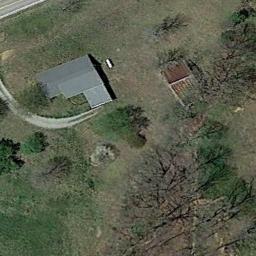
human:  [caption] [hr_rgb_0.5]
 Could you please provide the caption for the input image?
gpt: There are many trees beside the sparse residential .

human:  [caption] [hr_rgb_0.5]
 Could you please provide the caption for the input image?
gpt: Two paths lead to a small black house .

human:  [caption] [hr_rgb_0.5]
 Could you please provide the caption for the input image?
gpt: The sparse residential is on the grass next to some trees and a road .

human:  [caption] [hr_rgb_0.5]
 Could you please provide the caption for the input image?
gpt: There are two houses of different sizes and a few green trees in a sparse residential area surrounded by open spaces .

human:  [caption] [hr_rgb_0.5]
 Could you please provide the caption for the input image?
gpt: A sparse residential area with some trees and a gray building .